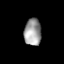
Tissue: lung
Cell type: Epithelial cells
Senescence score: 0.1333
Nuclear area (px): 453
Mean DAPI intensity: 155.923